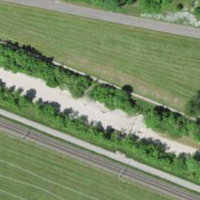
EUNIS habitat code: 24
Species observed at this site:
Centaurea scabiosa
Cornus sanguinea
Prunus padus